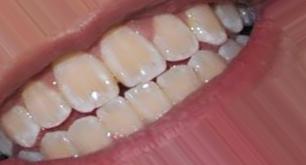
Condition: Tooth Discoloration